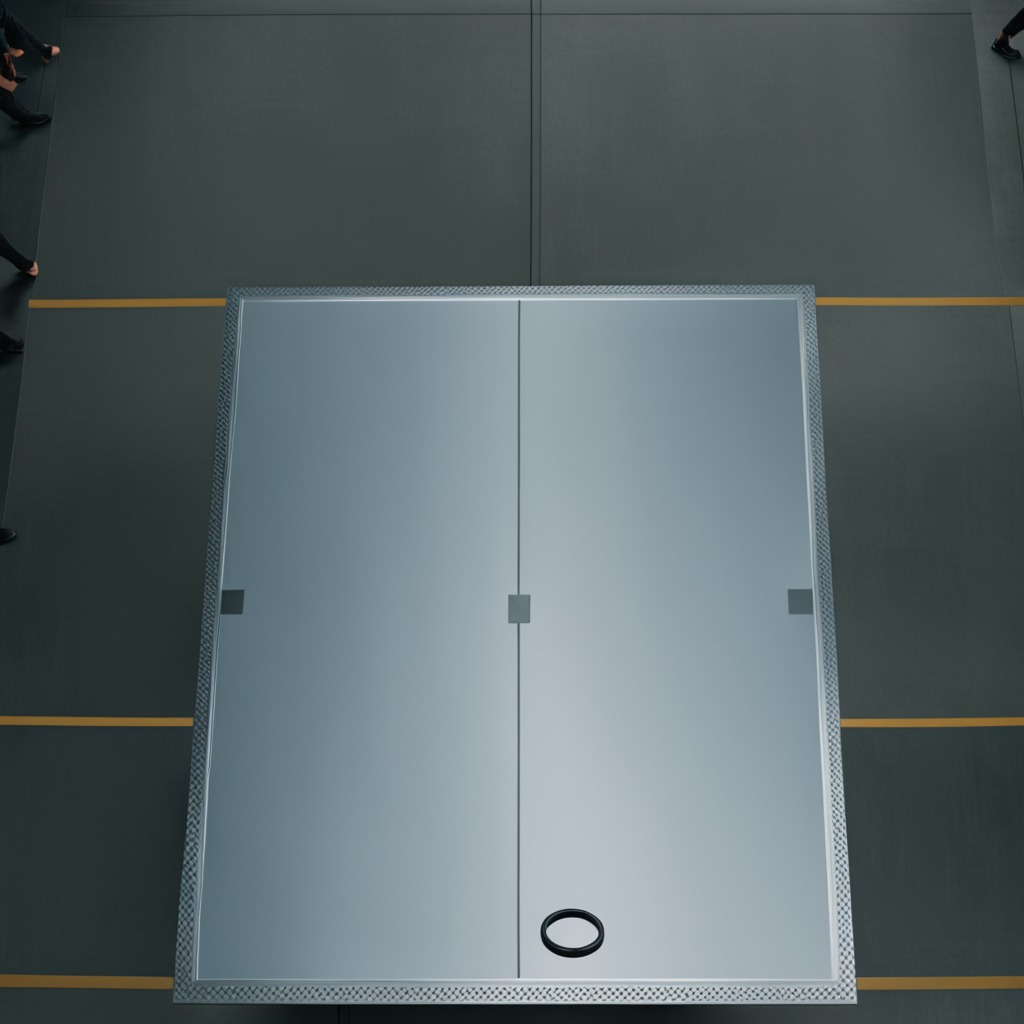
A rubber O-ring lies on the toolbox surface.